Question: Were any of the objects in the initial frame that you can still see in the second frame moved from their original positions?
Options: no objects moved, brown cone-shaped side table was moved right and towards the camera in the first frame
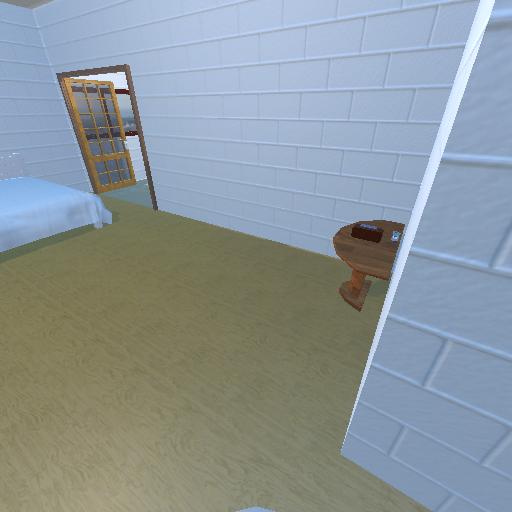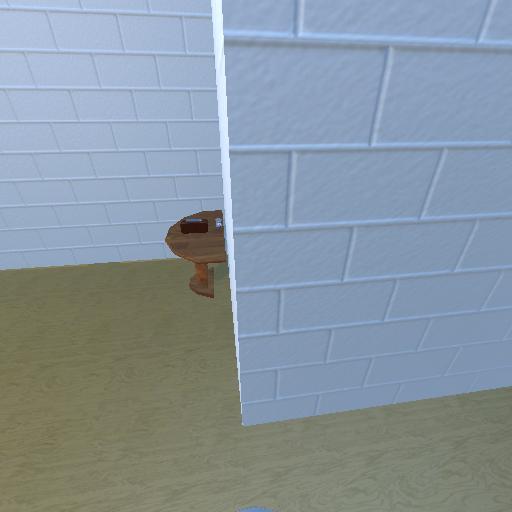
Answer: no objects moved